Question: I am trying to run the code from the question "<URL> but getting errors:
"AppCommand are not supported in a Windows Presentation Foundation (WPF) project"

Well, what is wrong or what should I do in order to run the code from that question?
MainWindow.xaml.cs:
'''
using System;
using System.Collections.Generic;
using System.Linq;
using System.Text;
using System.Windows;
using System.Windows.Controls;
using System.Windows.Data;
using System.Windows.Documents;
using System.Windows.Input;
using System.Windows.Media;
using System.Windows.Media.Imaging;
using System.Windows.Navigation;
using System.Windows.Shapes;
namespace seWPFUnderstandingICommandWithout_MVVM
{
public partial class MainWindow : Window
{
public MainWindow()
{
InitializeComponent();
AppCommands.AnyCommand.CanExecuteChanged += MyEventHandler;
}
private void button1_Click(object sender, RoutedEventArgs e)
{
// Nothing for the moment
}
private void MyEventHandler(object sender, EventArgs e)
{
Console.WriteLine("MyEventHandler called");
}
}
public static class AppCommands
{
private static ICommand anyCommand = new MyCommand();
public static ICommand AnyCommand
{
get { return anyCommand; }
}
}
public class MyCommand : ICommand
{
bool canExecute;
public void Execute(object parameter)
{
Console.WriteLine("Execute called!");
}
public bool CanExecute(object parameter)
{
Console.WriteLine("CanExecute called!");
return CanExecuteResult;
}
public event EventHandler CanExecuteChanged;
public bool CanExecuteResult
{
get { return canExecute; }
set
{
if (canExecute != value)
{
canExecute = value;
var canExecuteChanged = CanExecuteChanged;
if (canExecuteChanged != null)
canExecuteChanged.Invoke(this, EventArgs.Empty);
}
}
}
}
}
'''
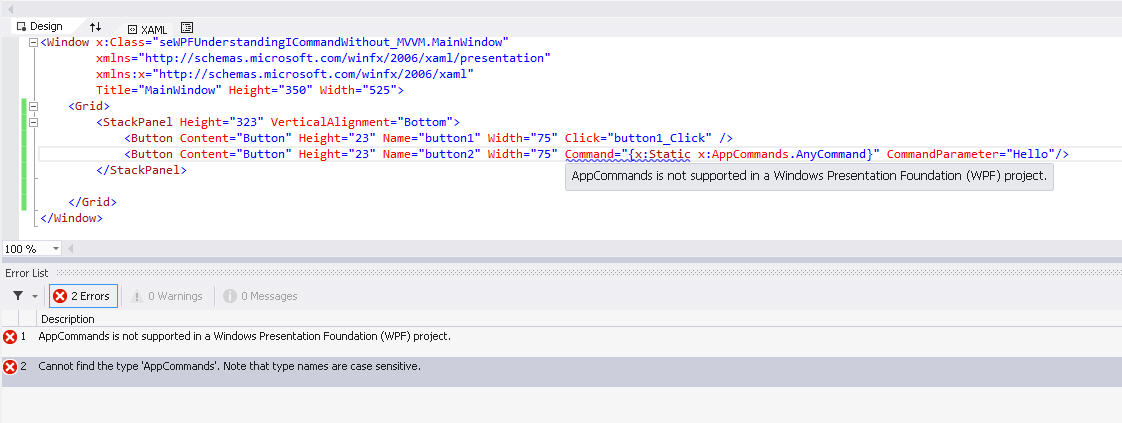
Answer: If your 'AppCommands' class is defined in 'Namespace.To.AppCommads' namespace, you need to declare it in XAML:
'''
xmlns:local="clr-namespace:Namespace.To.AppCommads"
'''
and use it like so:
'''
Command="{x:Static local:AppCommands.AppCommand}"
'''